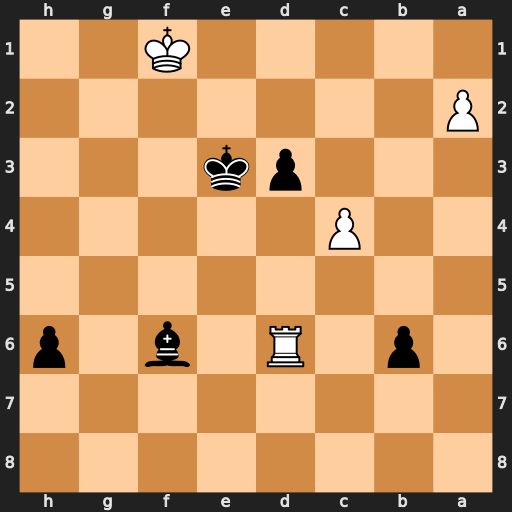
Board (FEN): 8/8/1p1R1b1p/8/2P5/3pk3/P7/5K2
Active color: b
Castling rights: -
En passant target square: -
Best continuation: d2 Re6+ Kd3 Rxf6 d1=Q+